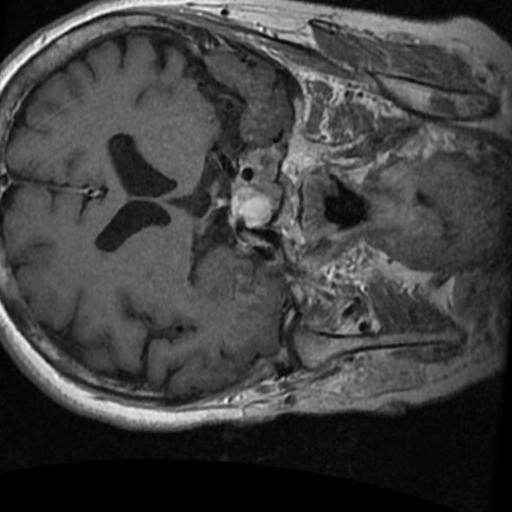
Label: brain_tumor